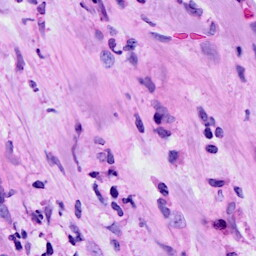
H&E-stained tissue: Breast